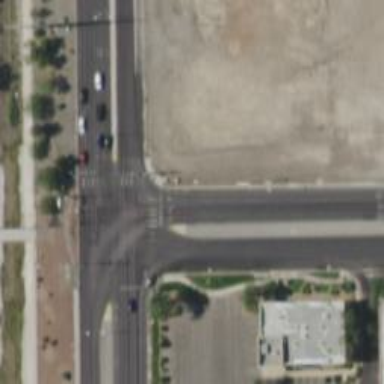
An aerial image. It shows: Solid stop line on the road.